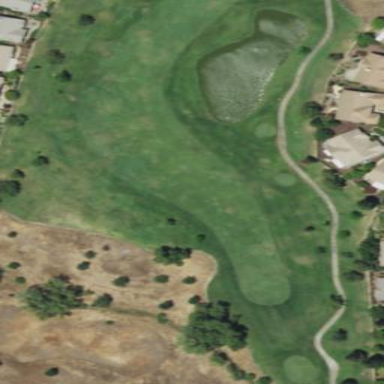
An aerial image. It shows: Grassy area designated as golf fairway.